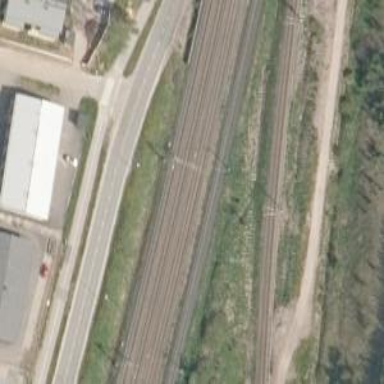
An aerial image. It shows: Railway track with continuous electrified contact lines.